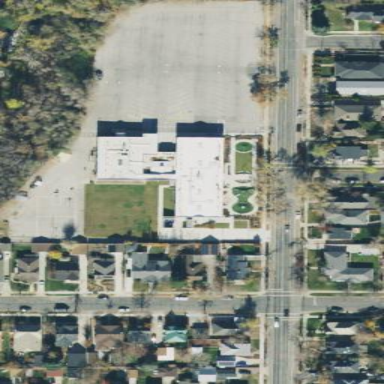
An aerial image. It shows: Commercial building that serves as school.